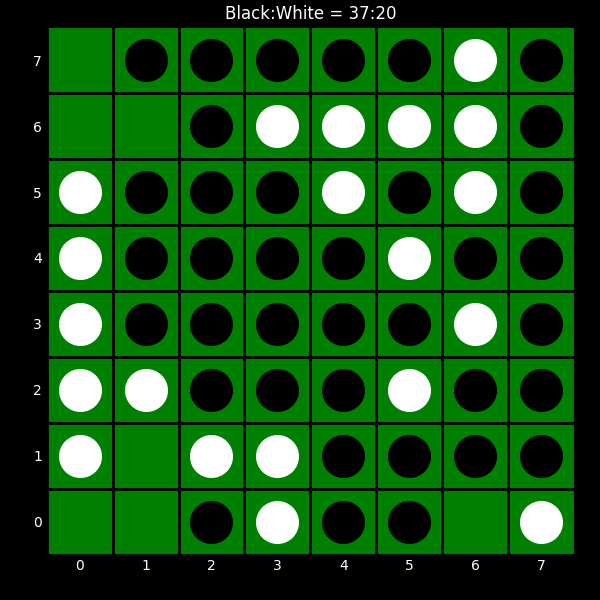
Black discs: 37
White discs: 20